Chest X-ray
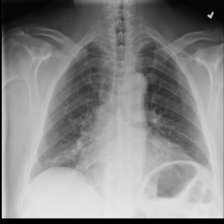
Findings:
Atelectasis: negative
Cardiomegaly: positive
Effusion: positive
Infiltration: negative
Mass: negative
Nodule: negative
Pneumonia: negative
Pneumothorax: negative
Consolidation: negative
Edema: negative
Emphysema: negative
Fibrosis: negative
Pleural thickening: positive
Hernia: negative